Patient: sex M, age 76
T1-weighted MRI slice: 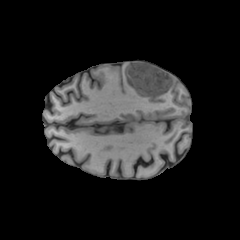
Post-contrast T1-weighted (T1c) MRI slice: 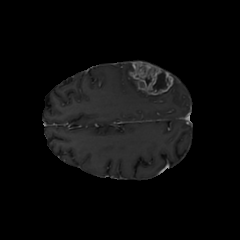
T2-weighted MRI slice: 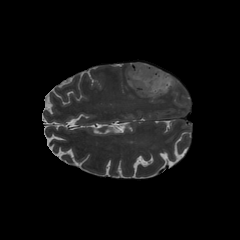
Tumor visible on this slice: yes
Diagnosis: Glioblastoma, IDH-wildtype
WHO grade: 4